Chest X-ray:
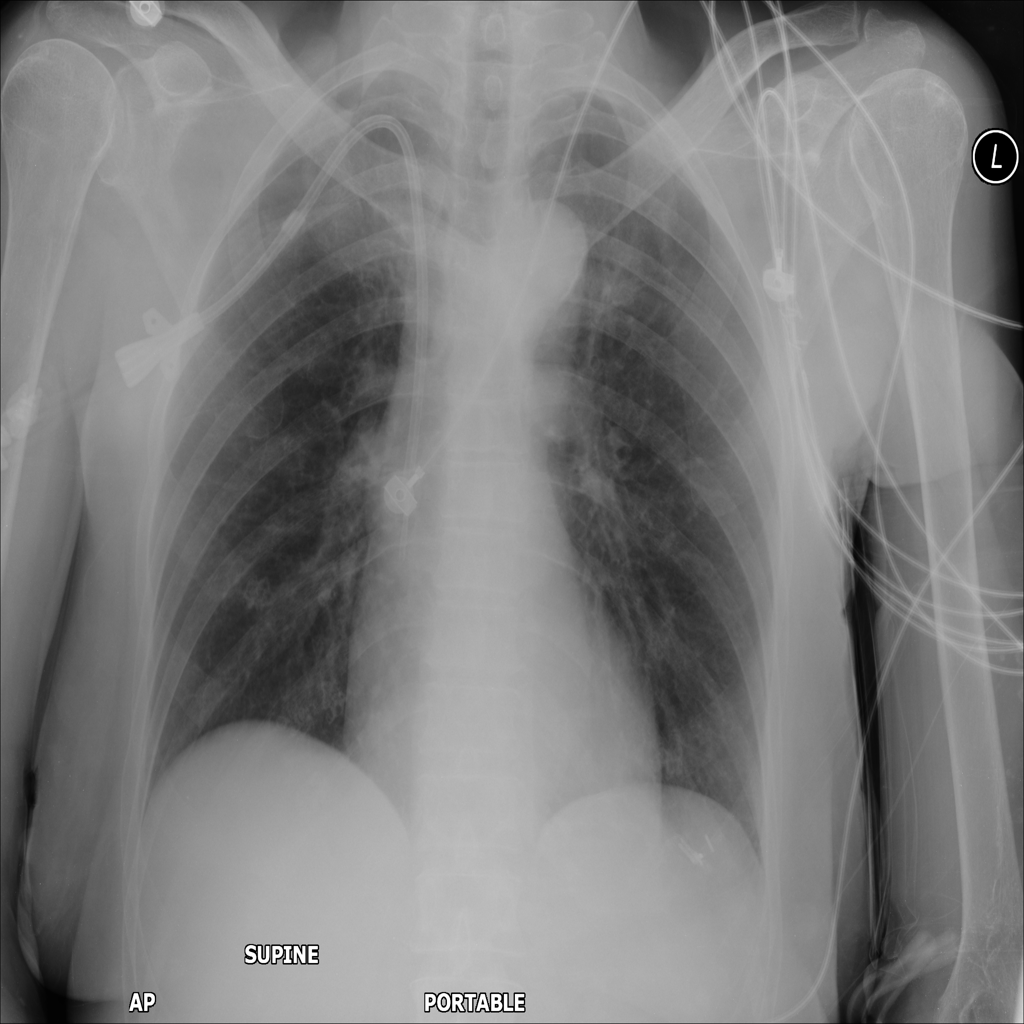
No abnormal finding: yes